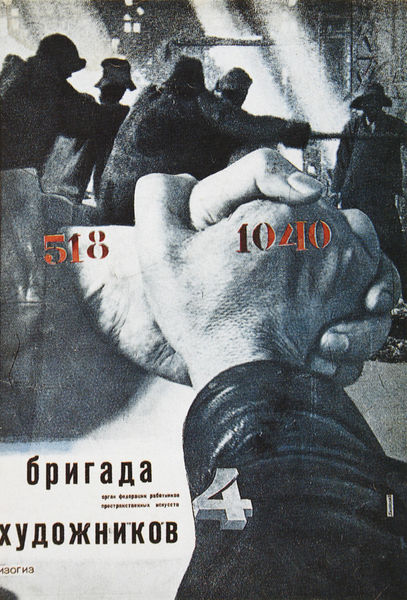
Titel: Titelblatt für die Zeitschrift "Künstlerbrigade"
Künstler: El Lissitzky
Standort: San Diego (California)
Institution: Collection of Helix Art Center
Schlagwörter: hand, kampf, daumen, finger, grau, hüte, licht, männer, schwarz, szene, tisch, weiss, rot, jacke, falten, ärmel, hände, kontrast, arbeit, schrift, russland, fabrik, arbeiter, industrie, krieg, crowd, hands, hat, men, people, red, soldaten, white, arm, black, dark, figures, gefaltet, gray, grey, sleeve, windows, zahlen, picture, foto, vier, schwarz weiss, schwert, faust, plakat, kämpfen, smoke, ziffer, man, clenched, folded, helmet, light, drawing, black and white, shadow, coat, fur, army, hats, letters, sunlight, russisch, city, party, arms, katalog, factory, war, fingers, shade, lederjacke, work, urban, handschlag, humans, kyrillisch, steal, worker, fist, bar, collage, grab, poster, brigade, russia, russian, text, workers, silhouette, sleeves, industrial, gun, guns, russich, leather, shooting, cuffs, inside, maler, numbers, 4, weapons, propaganda, held, force, number, workmen, cyrillic, language, handshake, nails, closed, together, communism, socialism, advert, nazi, communist, kommunismus, clasped, +kraft, brigada, peope, shake, ukrain, shaking, 518, 1040, sleevs, 10210, plakaz, handeschütteln, fotokollage, kollage, schudojnikov